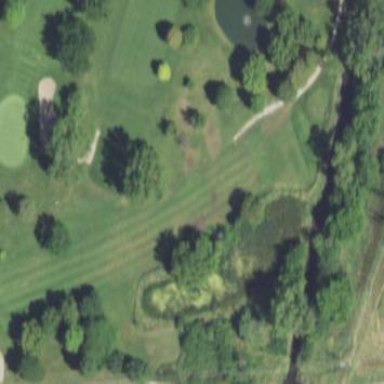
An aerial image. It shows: Well-maintained grassy area known as fairway on golf course.